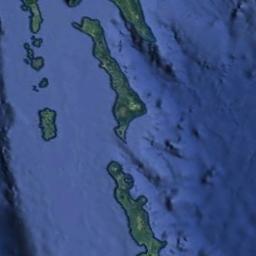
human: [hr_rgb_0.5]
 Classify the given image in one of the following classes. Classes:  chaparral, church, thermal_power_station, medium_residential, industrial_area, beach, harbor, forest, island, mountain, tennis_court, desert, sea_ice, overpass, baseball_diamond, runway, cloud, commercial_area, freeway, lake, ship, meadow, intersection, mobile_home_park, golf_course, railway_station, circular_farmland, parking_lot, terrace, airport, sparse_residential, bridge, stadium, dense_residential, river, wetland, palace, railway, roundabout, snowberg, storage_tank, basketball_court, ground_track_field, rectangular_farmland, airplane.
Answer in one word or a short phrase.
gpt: island